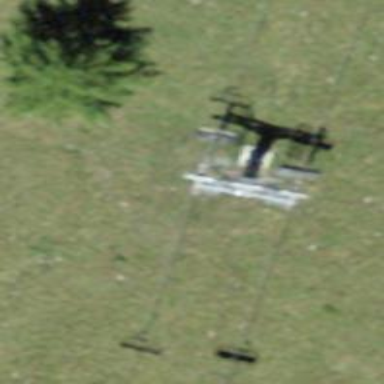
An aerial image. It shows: Pylon for aerialway.